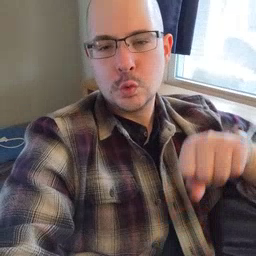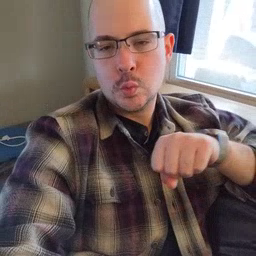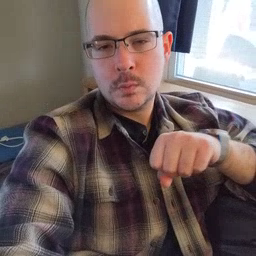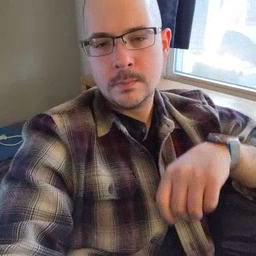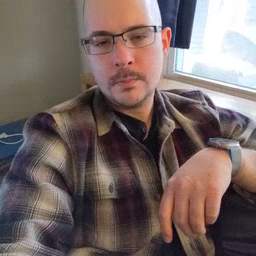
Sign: shoe